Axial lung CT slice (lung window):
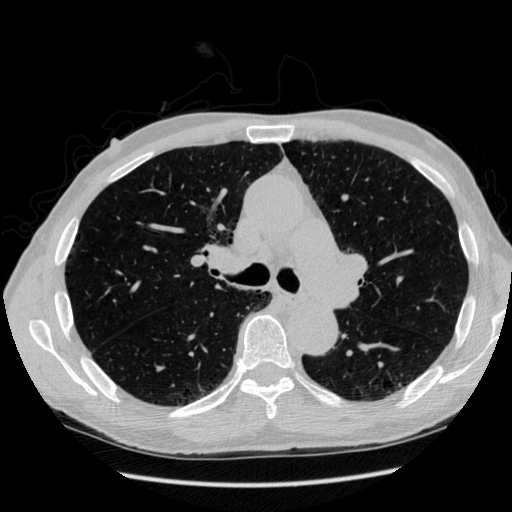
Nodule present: no